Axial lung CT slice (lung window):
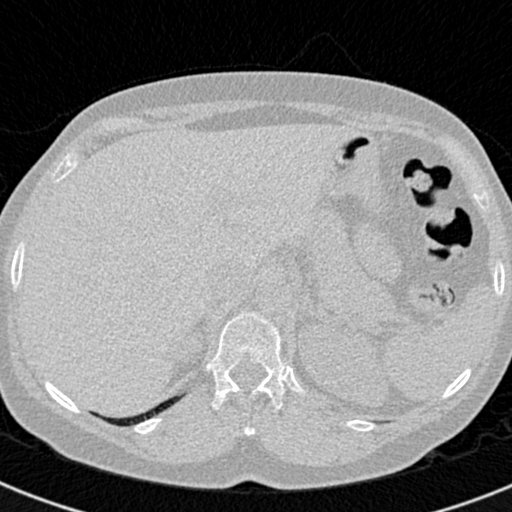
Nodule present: no